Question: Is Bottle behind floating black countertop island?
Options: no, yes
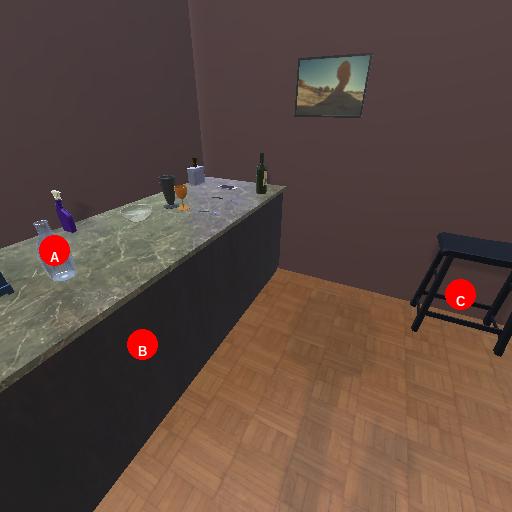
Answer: no